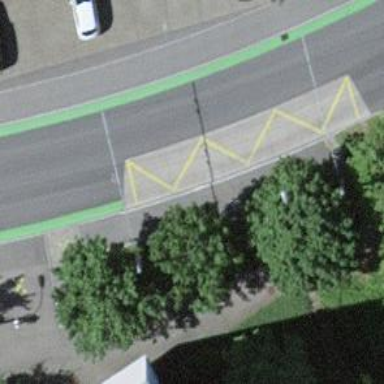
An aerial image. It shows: Sidewalk along the footway.